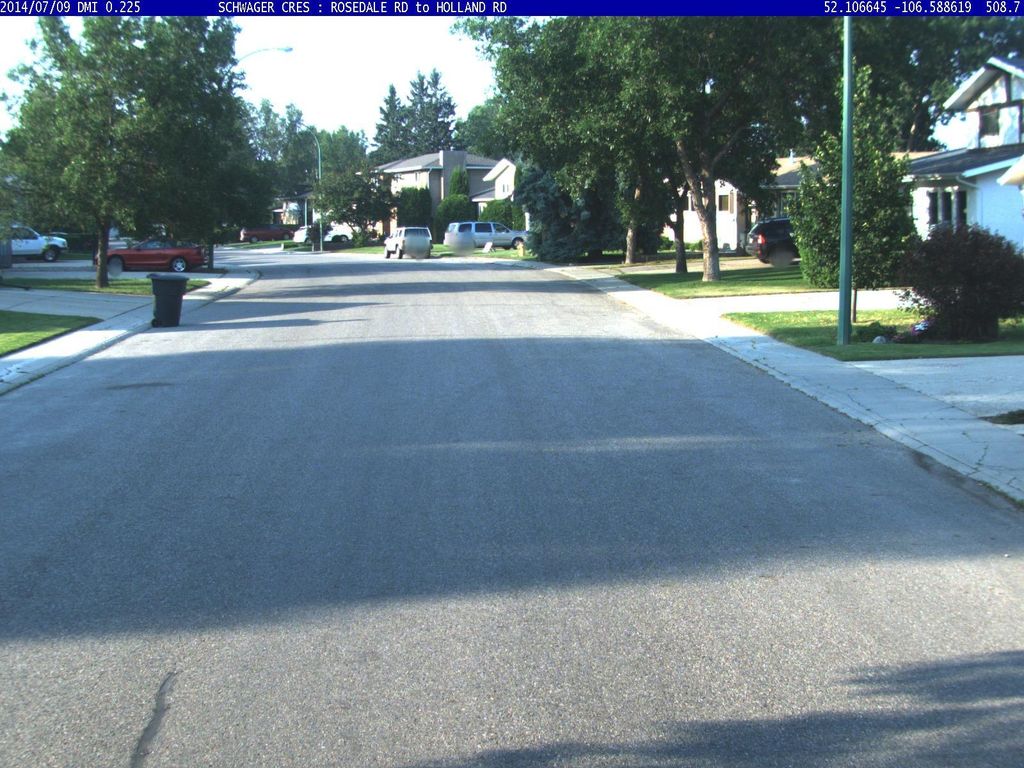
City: saskatoon